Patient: sex F, age 57
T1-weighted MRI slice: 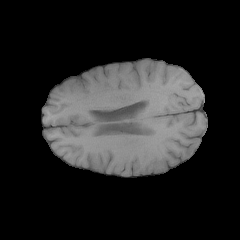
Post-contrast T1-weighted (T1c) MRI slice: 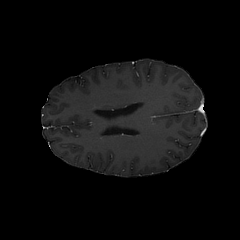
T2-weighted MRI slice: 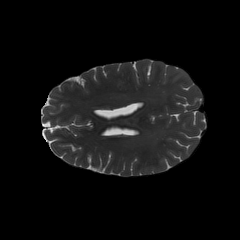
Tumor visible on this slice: no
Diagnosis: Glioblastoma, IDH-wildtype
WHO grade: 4